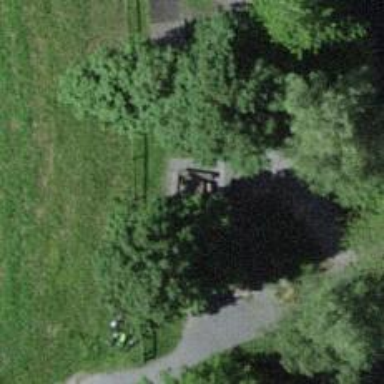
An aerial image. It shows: Picnic table located in leisure land area.